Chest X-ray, PA view. Patient: 28 years old, sex F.
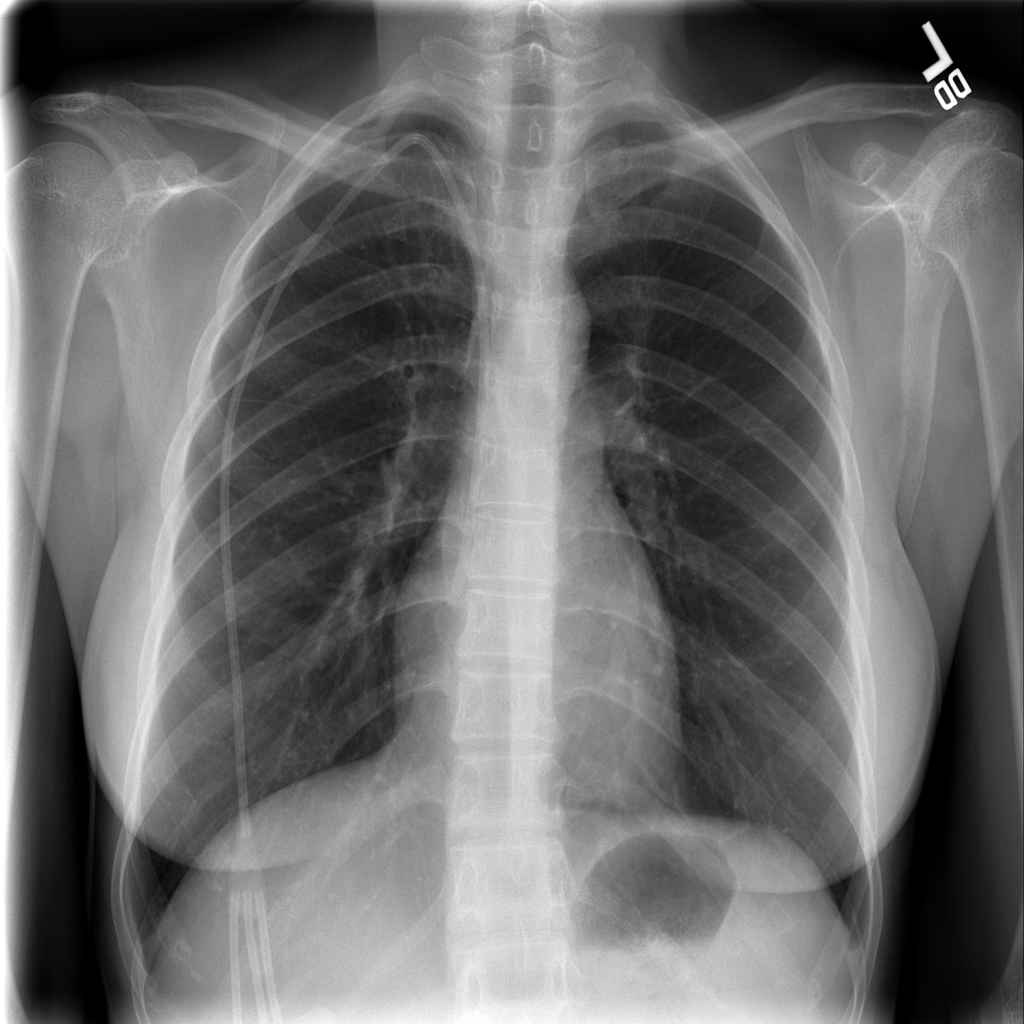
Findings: No Finding